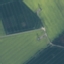
Land use / land cover: AnnualCrop